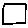
Label: square